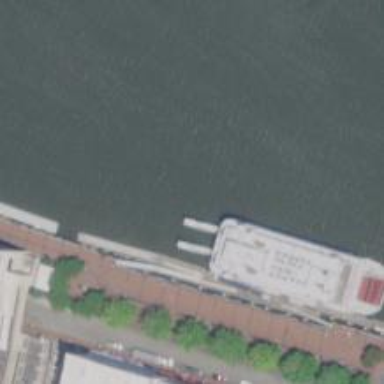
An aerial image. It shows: Dock by the waterway.